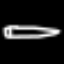
Label: pencil